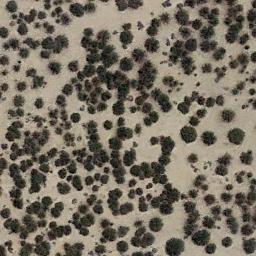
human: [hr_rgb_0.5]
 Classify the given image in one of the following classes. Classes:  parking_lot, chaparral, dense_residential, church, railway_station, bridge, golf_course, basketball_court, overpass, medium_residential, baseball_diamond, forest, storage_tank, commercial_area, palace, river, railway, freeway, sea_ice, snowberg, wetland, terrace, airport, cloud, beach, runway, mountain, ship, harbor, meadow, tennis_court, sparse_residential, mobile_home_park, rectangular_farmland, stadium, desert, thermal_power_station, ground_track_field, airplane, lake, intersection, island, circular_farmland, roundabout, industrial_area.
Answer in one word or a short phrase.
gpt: chaparral